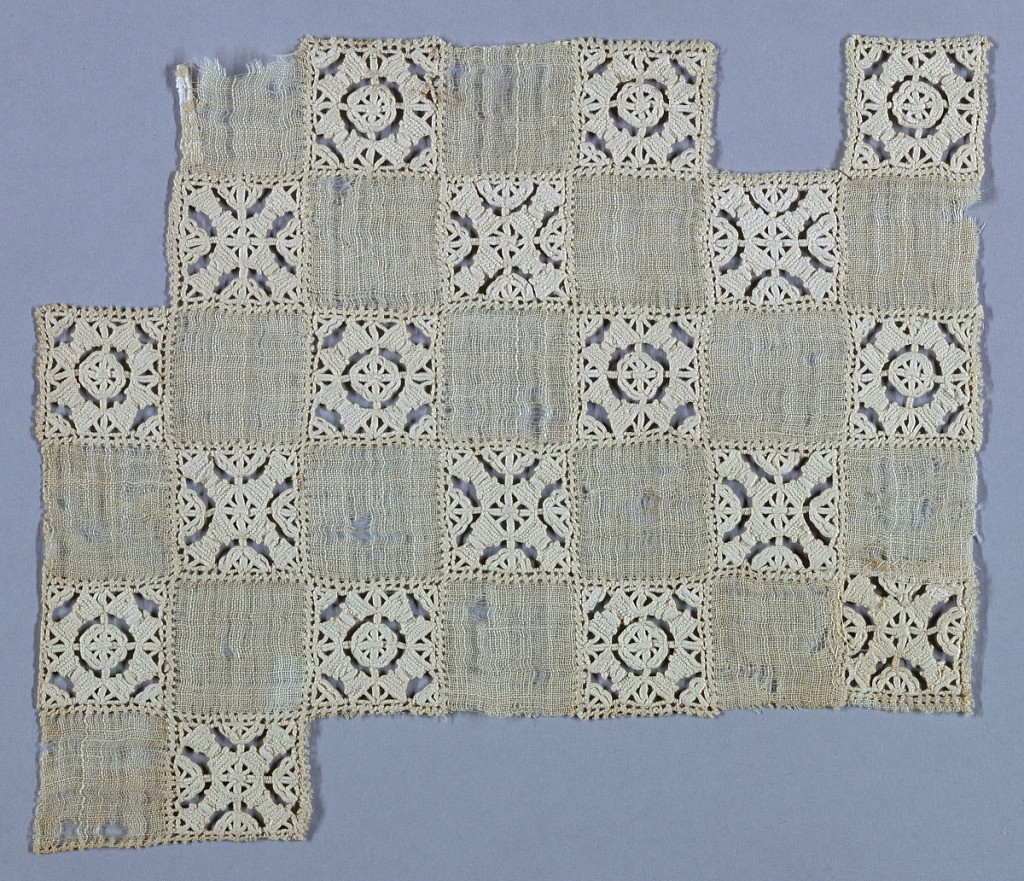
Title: Fragment
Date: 16th century
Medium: linen Technique: Grid of withdrawn element with needle lace, reticella style, plain weave
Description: Linen ground with surface divided into squares. Square of needle lace alternates with square of plain linen. Each needle lace square encloses four spool-like motifs grouped around small central square.